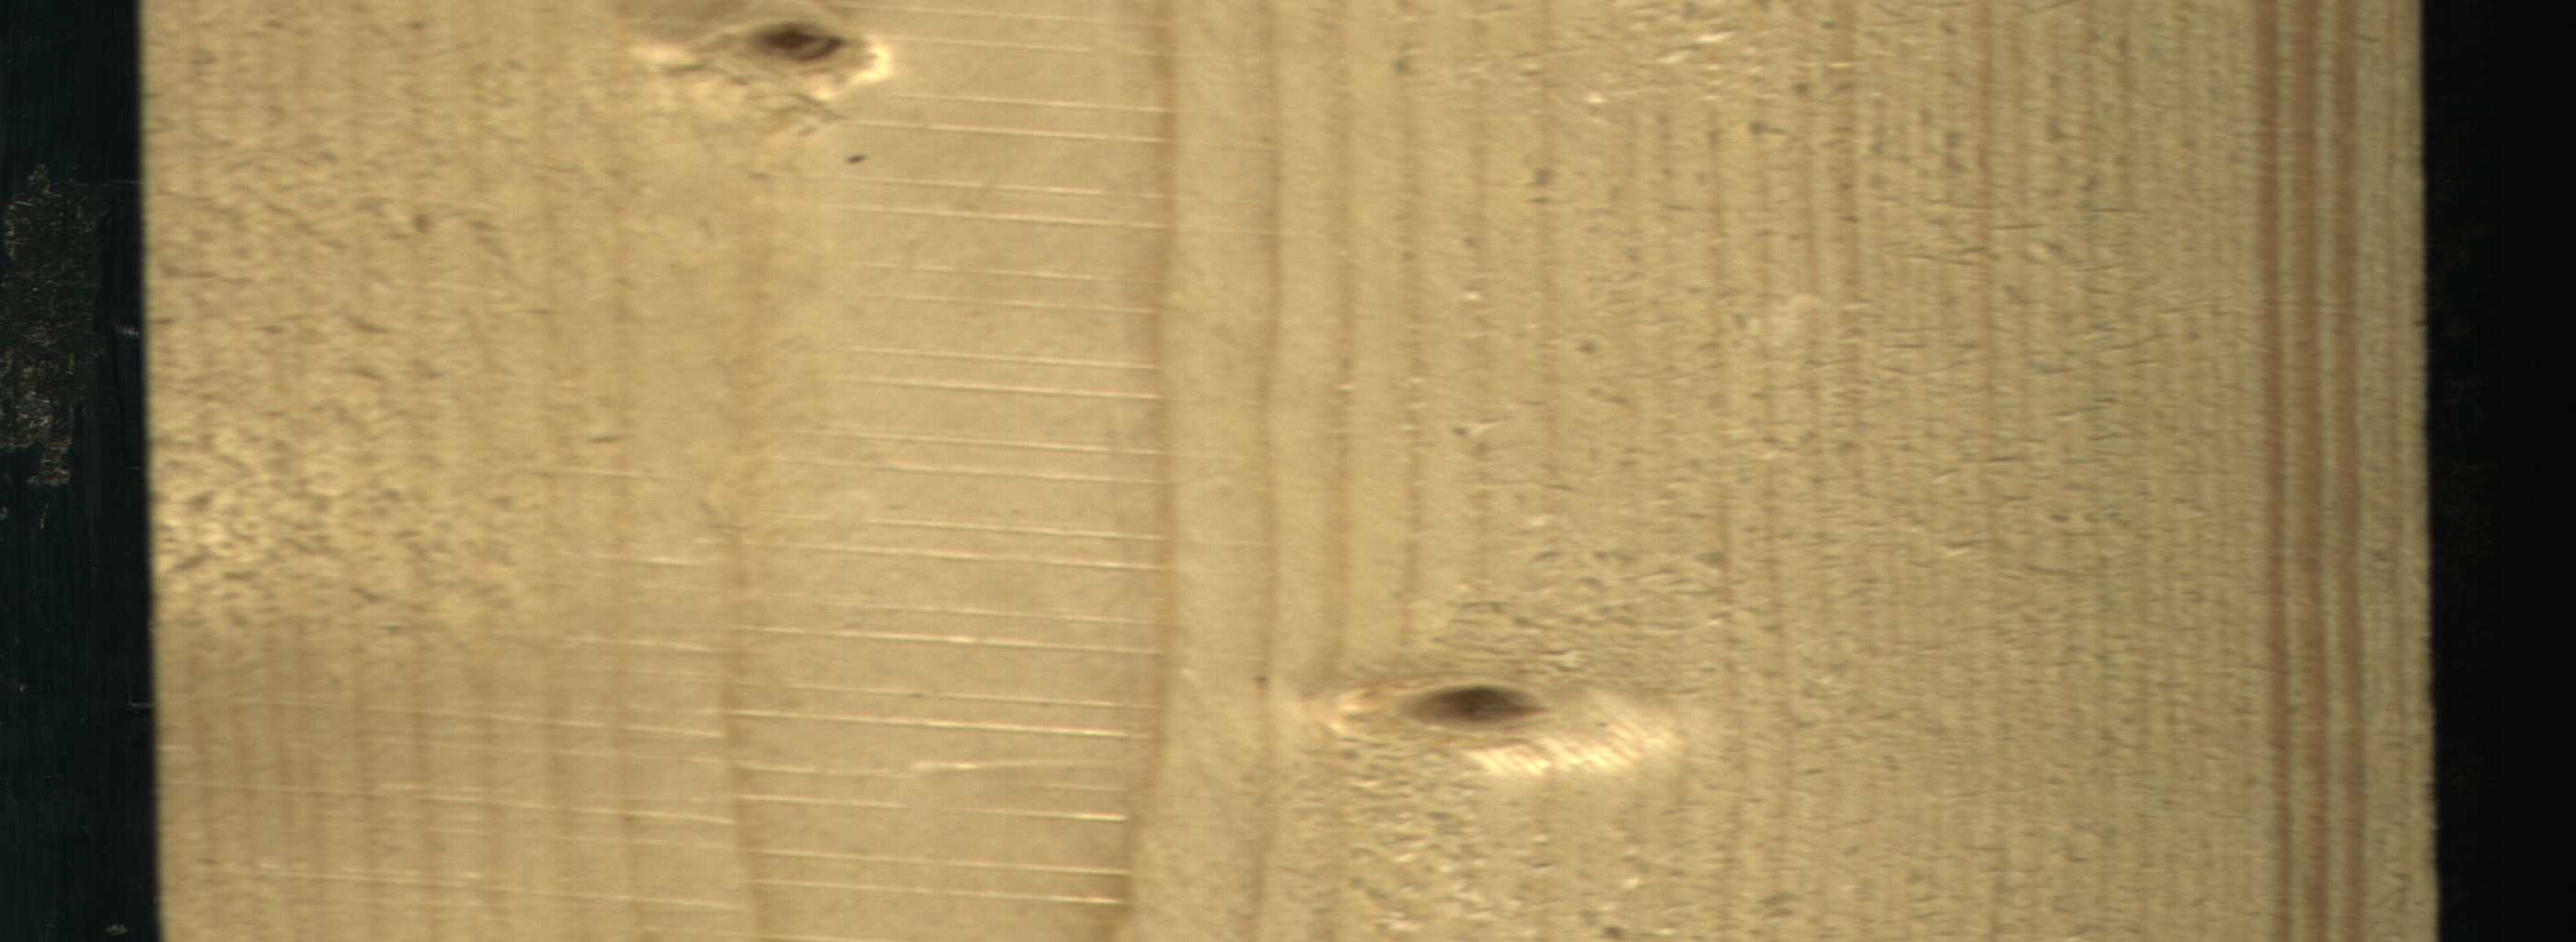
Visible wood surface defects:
Live_Knot
Live_Knot